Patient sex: F
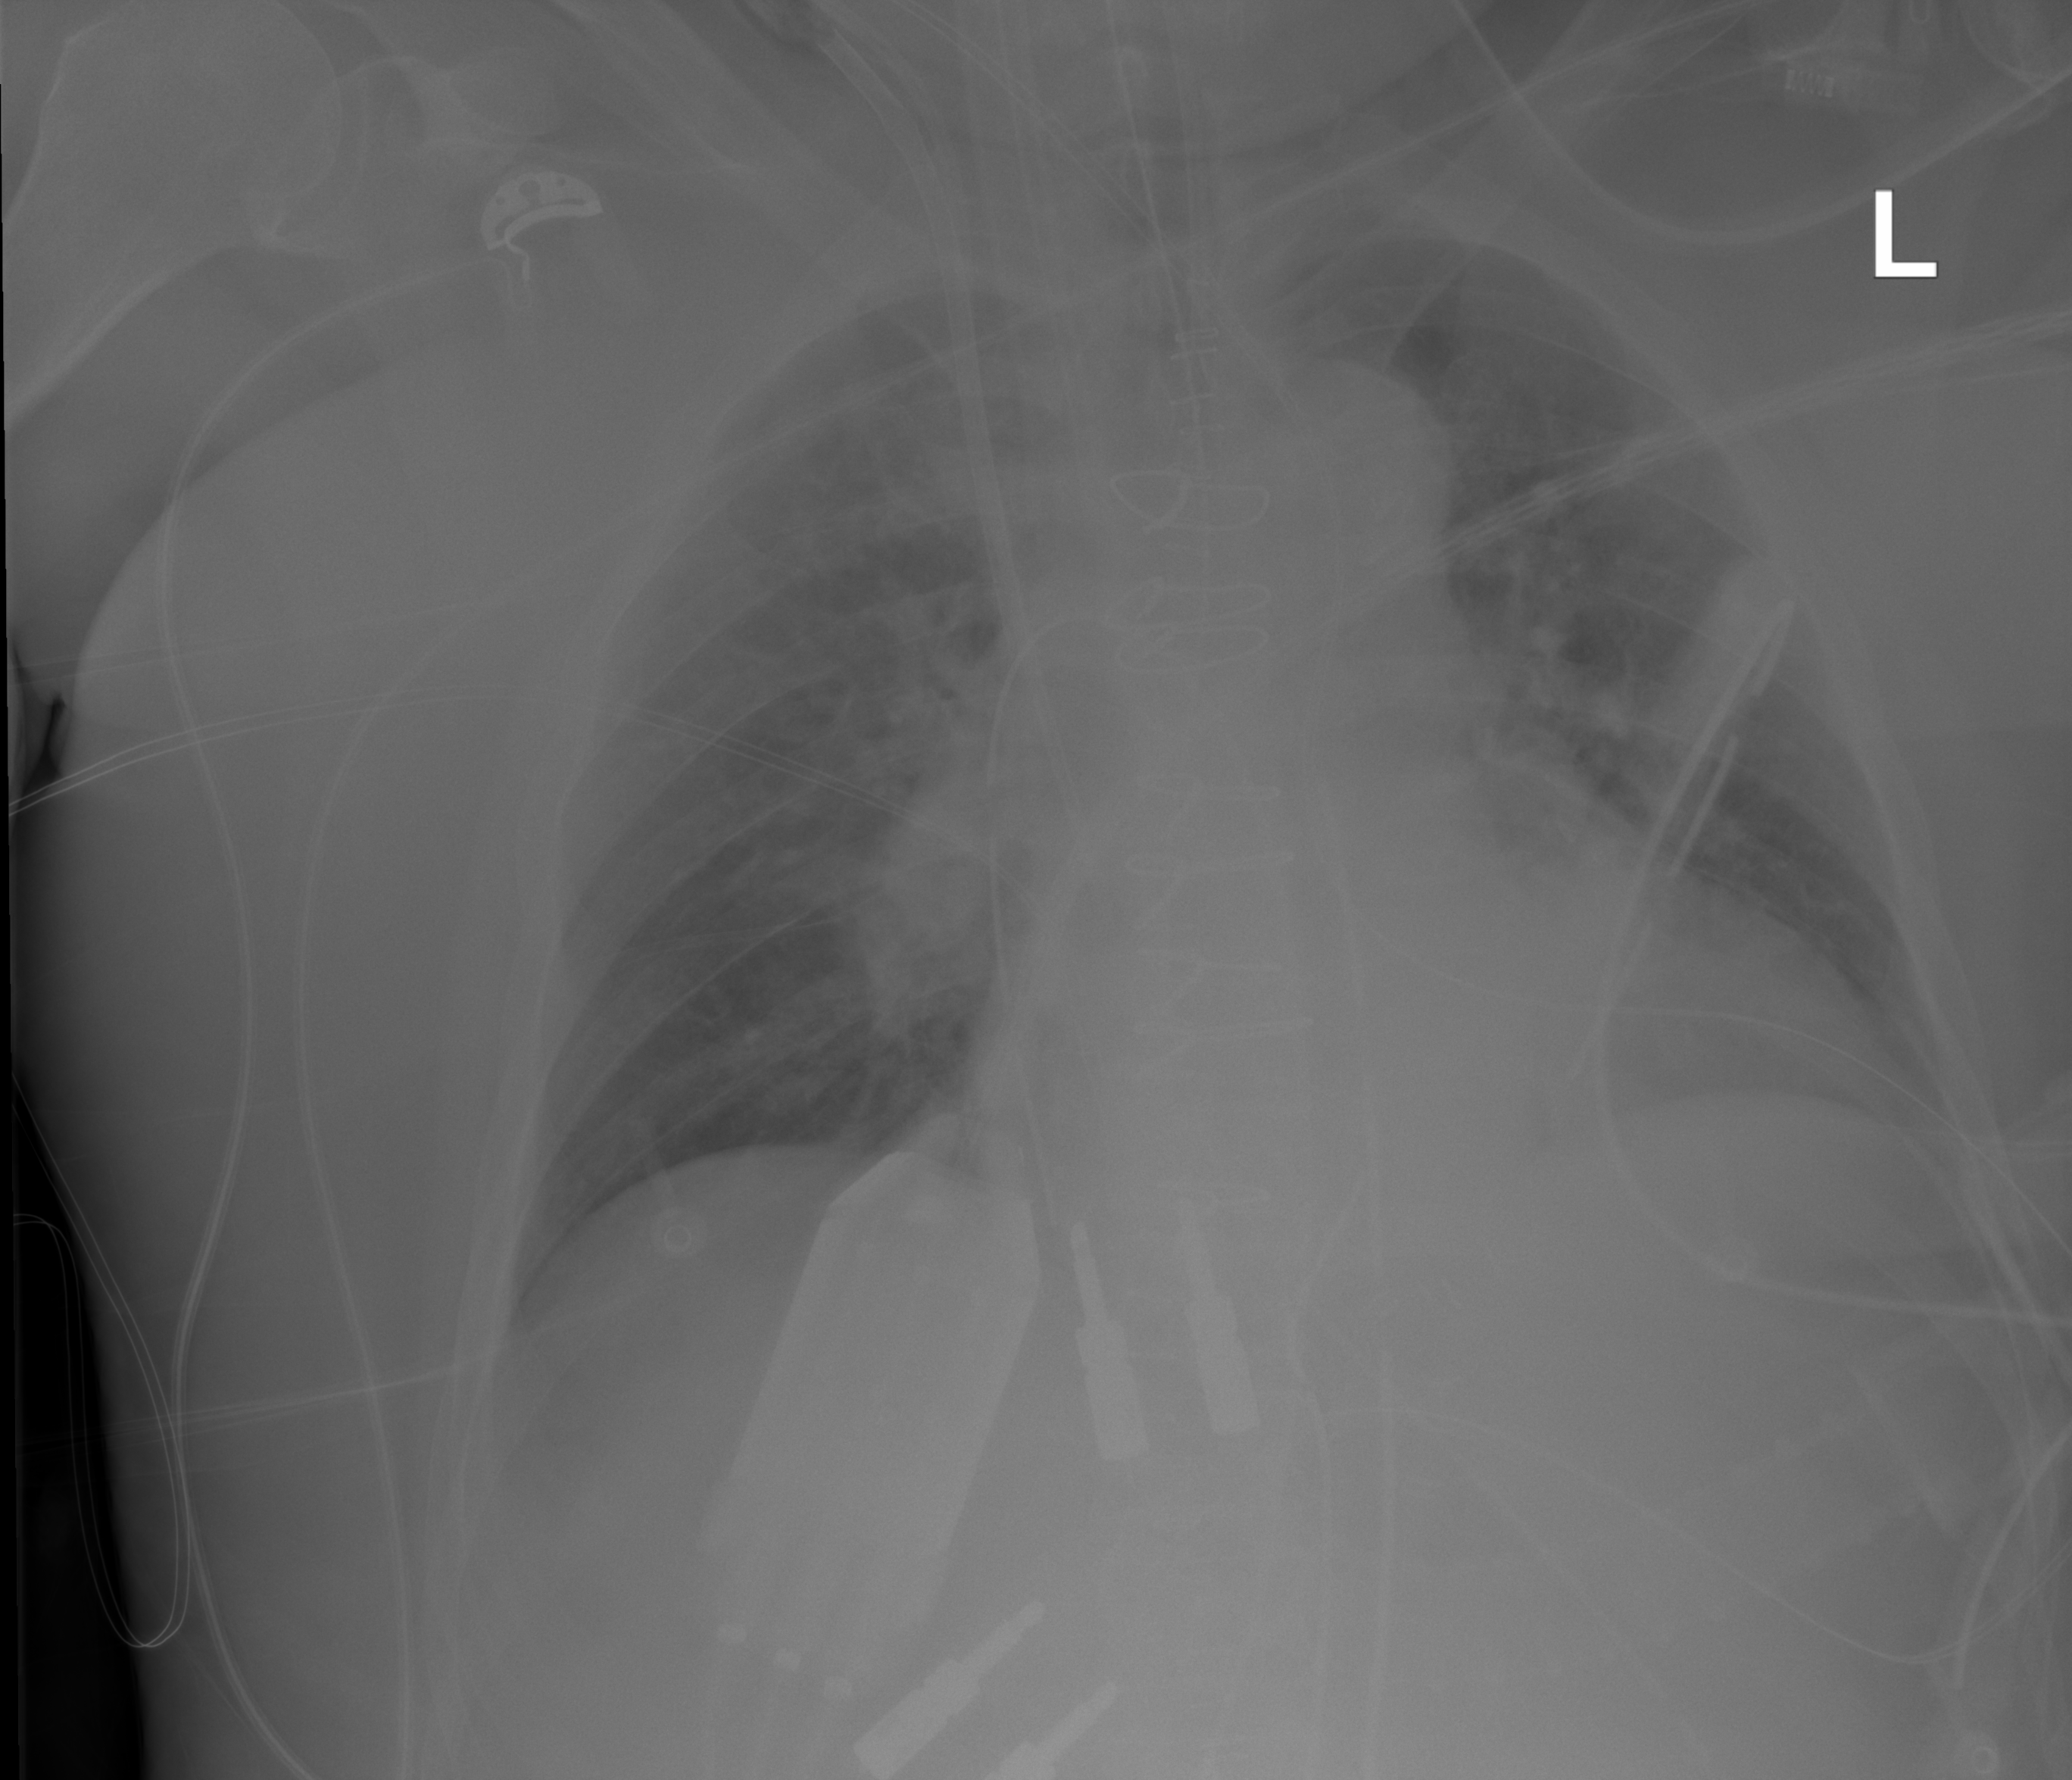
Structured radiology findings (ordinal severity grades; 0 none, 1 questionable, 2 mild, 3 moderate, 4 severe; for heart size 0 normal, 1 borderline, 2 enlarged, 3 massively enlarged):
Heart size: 1
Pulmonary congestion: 2
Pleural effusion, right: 0
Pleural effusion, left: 0
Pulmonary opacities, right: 0
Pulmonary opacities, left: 0
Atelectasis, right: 0
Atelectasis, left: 0